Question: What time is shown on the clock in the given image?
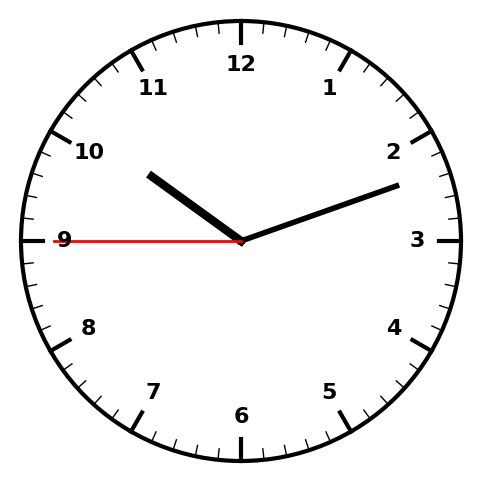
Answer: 10:11:45